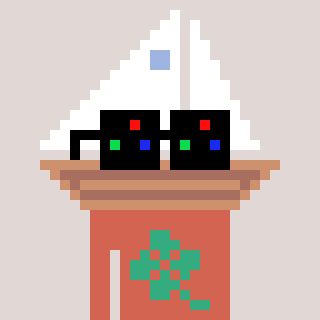
a pixel art character with square black sunglasses, a sailboat-shaped head and a peachy-colored body on a warm background